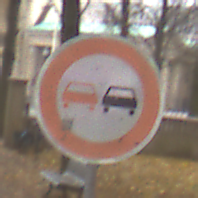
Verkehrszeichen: Ueberholverbot
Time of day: Midday
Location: Outdoor (Nature)
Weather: Overcast
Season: NotSpecified
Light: Natural